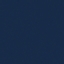
Land use / land cover: SeaLake